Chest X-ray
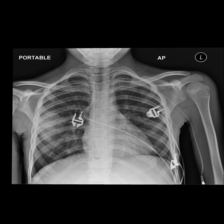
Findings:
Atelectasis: negative
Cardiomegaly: negative
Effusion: negative
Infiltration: positive
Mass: positive
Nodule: negative
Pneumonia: negative
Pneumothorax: negative
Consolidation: negative
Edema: negative
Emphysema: negative
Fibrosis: negative
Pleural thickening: negative
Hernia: negative